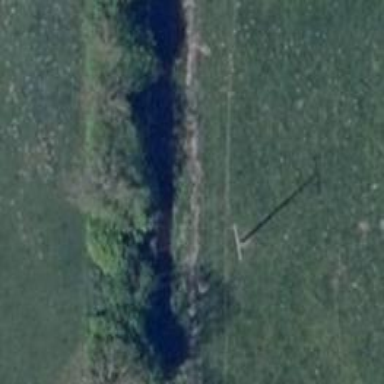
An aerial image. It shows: Minor power line.